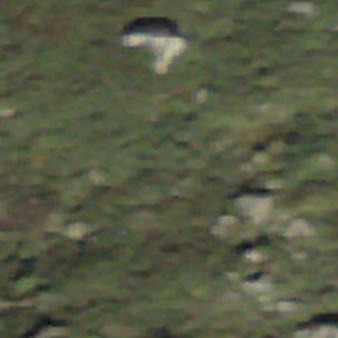
Label: other